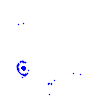
Particle: pion